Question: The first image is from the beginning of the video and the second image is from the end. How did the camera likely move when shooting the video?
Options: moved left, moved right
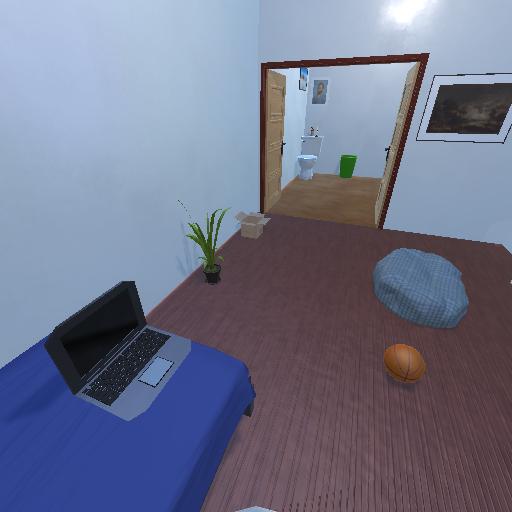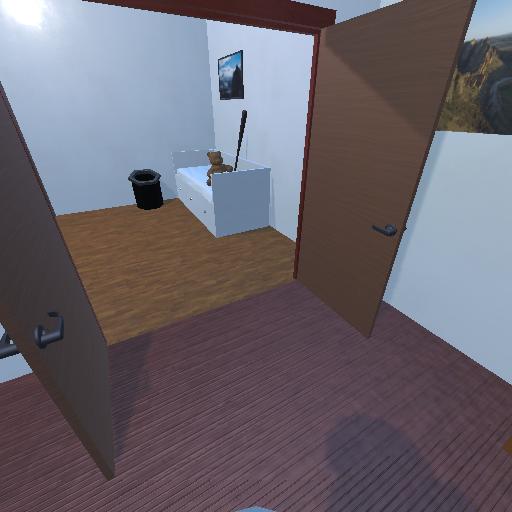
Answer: moved left